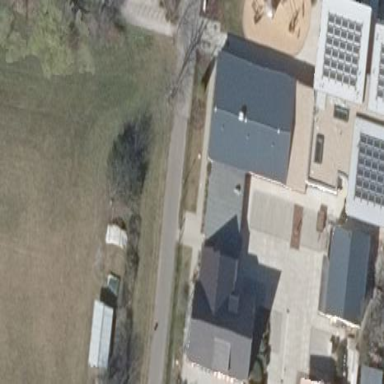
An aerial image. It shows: Kindergarten with gabled roof.